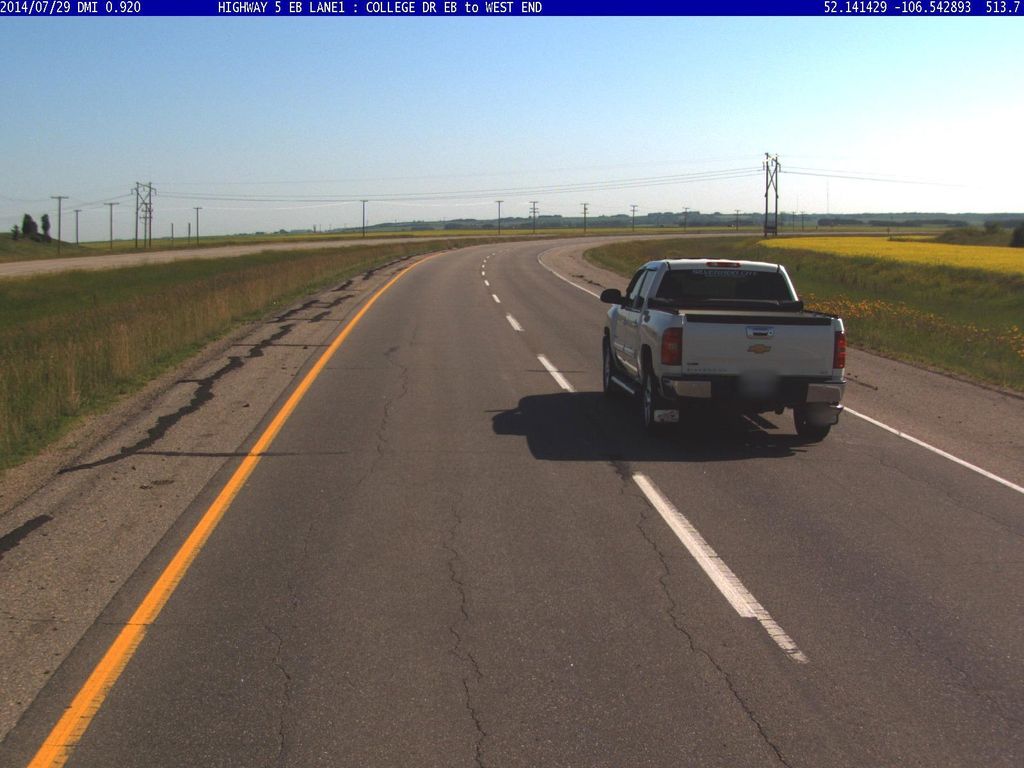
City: saskatoon